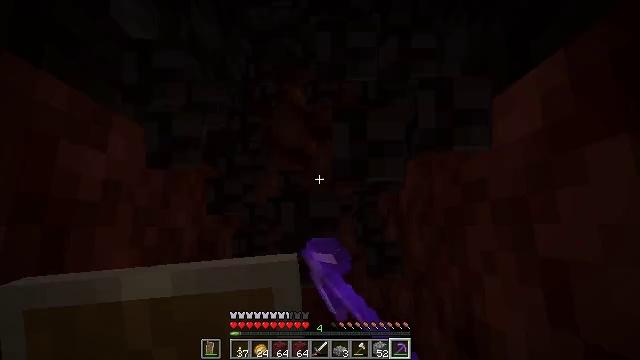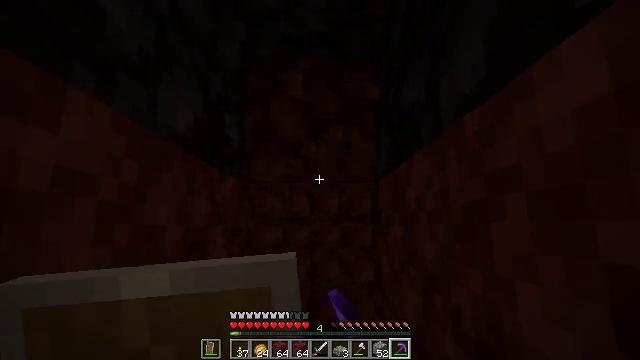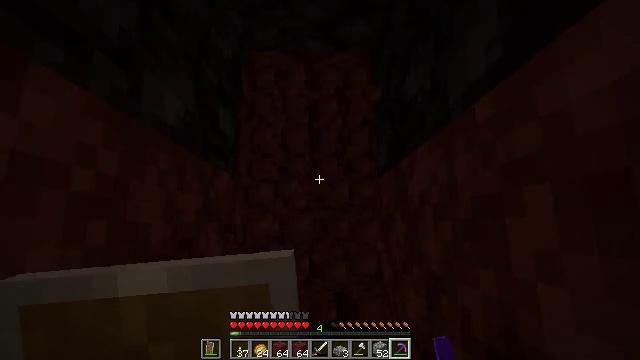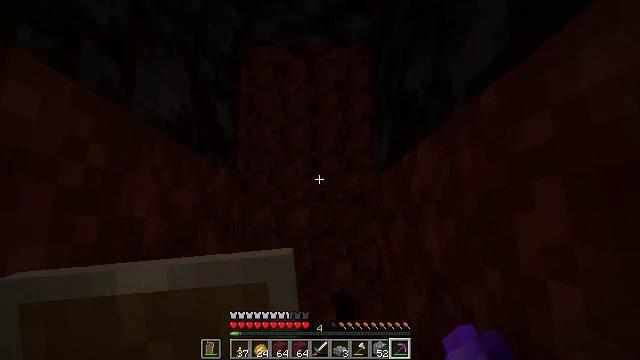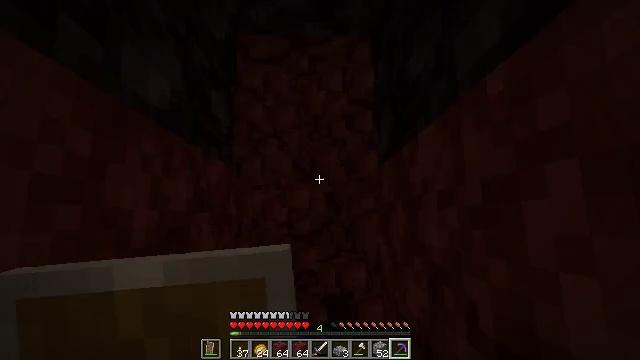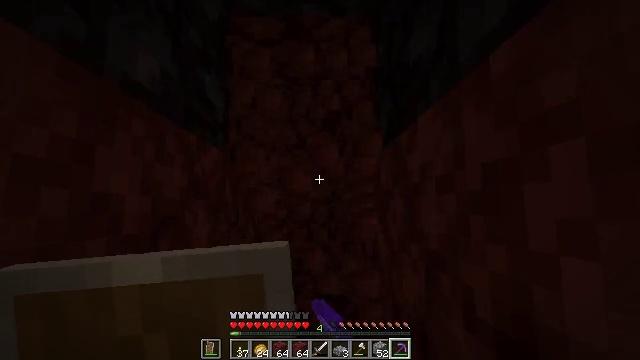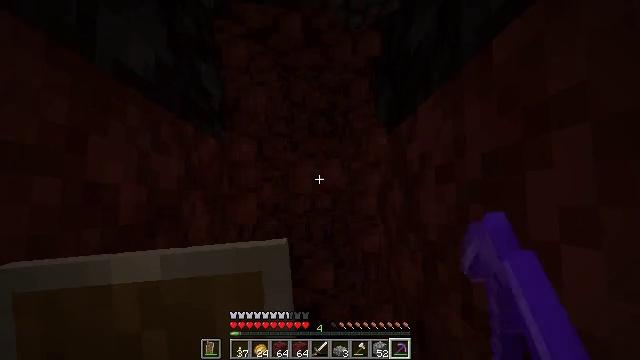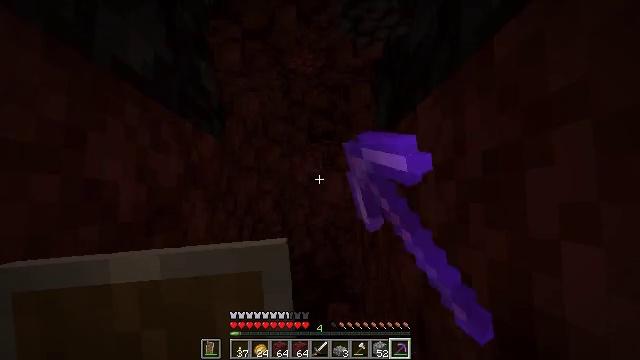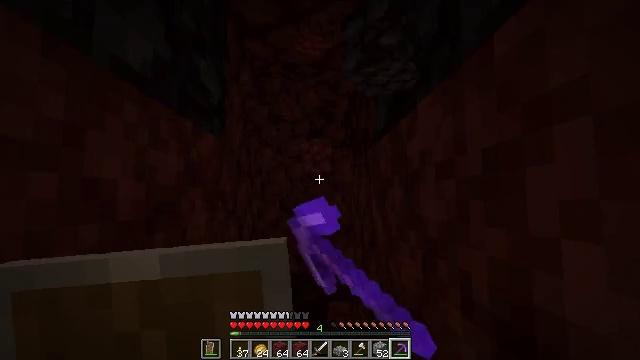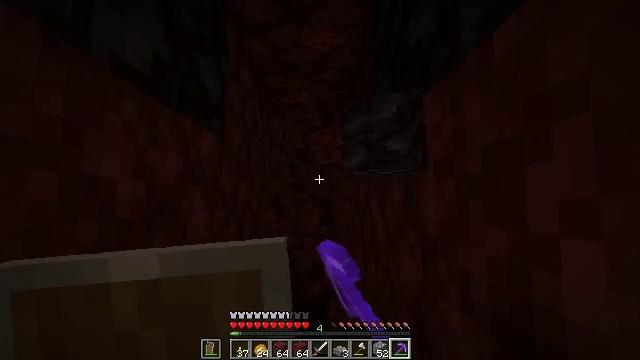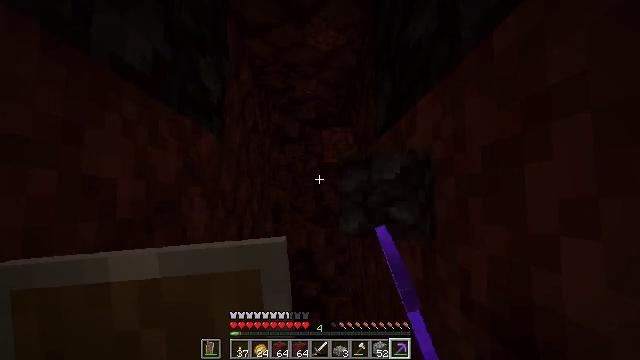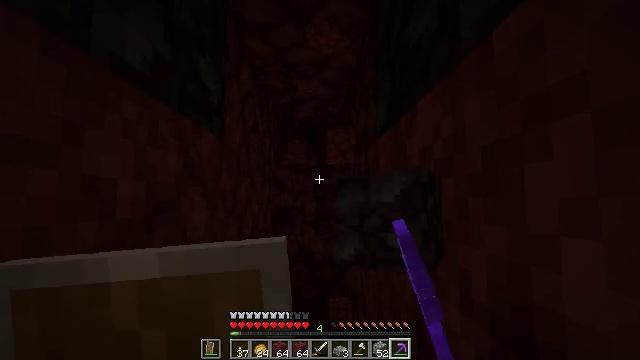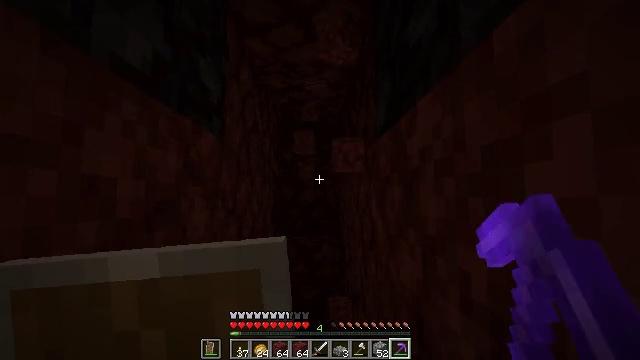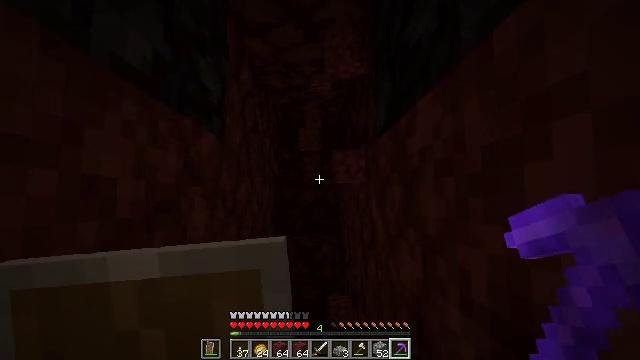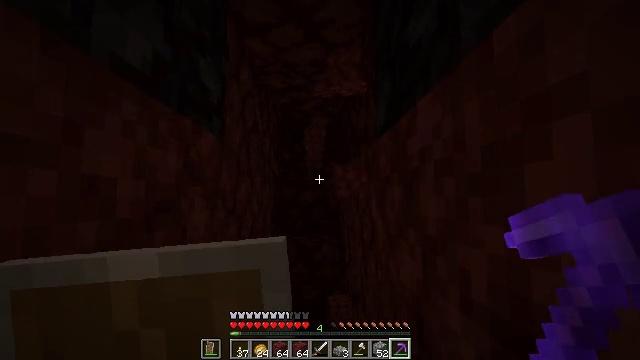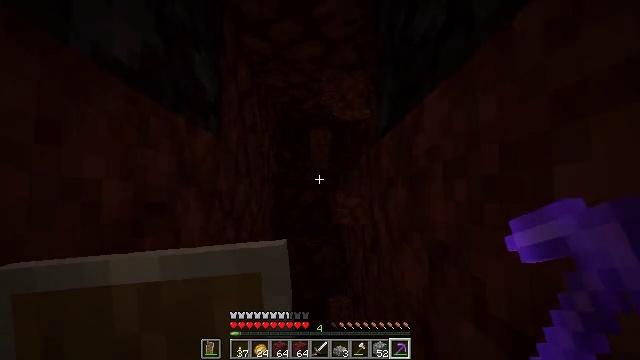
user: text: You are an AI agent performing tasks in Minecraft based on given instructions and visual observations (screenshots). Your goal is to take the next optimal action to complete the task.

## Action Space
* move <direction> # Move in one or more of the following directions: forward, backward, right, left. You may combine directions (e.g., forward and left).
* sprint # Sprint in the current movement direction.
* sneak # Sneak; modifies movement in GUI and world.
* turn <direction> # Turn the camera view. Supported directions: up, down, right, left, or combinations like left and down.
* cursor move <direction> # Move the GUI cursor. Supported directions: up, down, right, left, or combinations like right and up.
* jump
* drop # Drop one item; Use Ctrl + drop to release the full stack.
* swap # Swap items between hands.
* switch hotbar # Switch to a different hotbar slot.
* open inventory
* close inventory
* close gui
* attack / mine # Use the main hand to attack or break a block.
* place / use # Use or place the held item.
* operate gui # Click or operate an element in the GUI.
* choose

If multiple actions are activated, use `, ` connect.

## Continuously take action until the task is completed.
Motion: motion action
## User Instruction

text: Collect netherrack in the Nether.
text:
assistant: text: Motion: attack / mine
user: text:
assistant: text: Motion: attack / mine
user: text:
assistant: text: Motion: attack / mine
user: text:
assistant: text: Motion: turn down, attack / mine
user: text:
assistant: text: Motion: turn down, attack / mine
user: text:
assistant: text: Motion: turn down, attack / mine
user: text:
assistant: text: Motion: attack / mine
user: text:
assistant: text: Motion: attack / mine
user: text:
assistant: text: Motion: no_op
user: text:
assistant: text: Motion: no_op
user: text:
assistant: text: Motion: no_op
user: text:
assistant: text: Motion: no_op
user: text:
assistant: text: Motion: no_op
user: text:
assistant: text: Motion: no_op
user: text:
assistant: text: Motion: move forward
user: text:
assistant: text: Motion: move forward
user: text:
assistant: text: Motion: move forward
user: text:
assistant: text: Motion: move forward
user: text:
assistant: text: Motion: move forward
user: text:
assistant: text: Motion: move forward
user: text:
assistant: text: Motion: move forward, turn up
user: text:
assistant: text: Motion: move forward
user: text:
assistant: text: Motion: move forward
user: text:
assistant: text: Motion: move forward
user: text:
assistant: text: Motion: move forward, attack / mine
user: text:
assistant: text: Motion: attack / mine
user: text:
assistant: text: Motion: attack / mine
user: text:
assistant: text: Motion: turn down, attack / mine
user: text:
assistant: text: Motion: turn down, attack / mine
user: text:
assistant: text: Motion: turn down, attack / mine